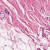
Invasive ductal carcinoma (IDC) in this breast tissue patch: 0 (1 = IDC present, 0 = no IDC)